Question: sorry to bother you guys, but been trying everything i could to get some data from database, and all the time it show's me blank, so i'm getting blank flashes as well :)
So what i need to to is,

as you see on the pic, i have a column ownerId with repeated data, this is ok, i work's like that, now what i want extract from the database is to show the itemId and count where ownerId = ?.
So have my query as bellow.
'''
<table id="zctb" class="display table table-striped table-bordered table-hover" cellspacing="0" width="100%">
<thead>
<tr>
<th>#</th>
<th>Item Name</th>
<th>Item ID</th>
<th>Quantity</th>
</tr>
</thead>
<tbody>
<?php
$sql = "SELECT ownerId, itemId, count from user_item where ownerId = :editid";
$query = $dbh2 -> prepare($sql);
$query->bindParam(':editid',$editid,PDO::PARAM_INT);
$query->execute();
$result=$query->fetch(PDO::FETCH_ASSOC);
$cnt=1;
if($query->rowCount() > 0){
foreach($results as $result){
?>
<tr>
<td><?php echo htmlentities($cnt);?></td>
<td><?php echo htmlentities($result->item_name);?></td>
<td><?php echo htmlentities($result->itemId);?></td>
<td><?php echo htmlentities($result->count);?></td>
</tr>
<?php
$cnt=$cnt+1;
}
}
?>
</tbody>
</table>
'''
but this don't return anything not even not data found on the table.
any idea?
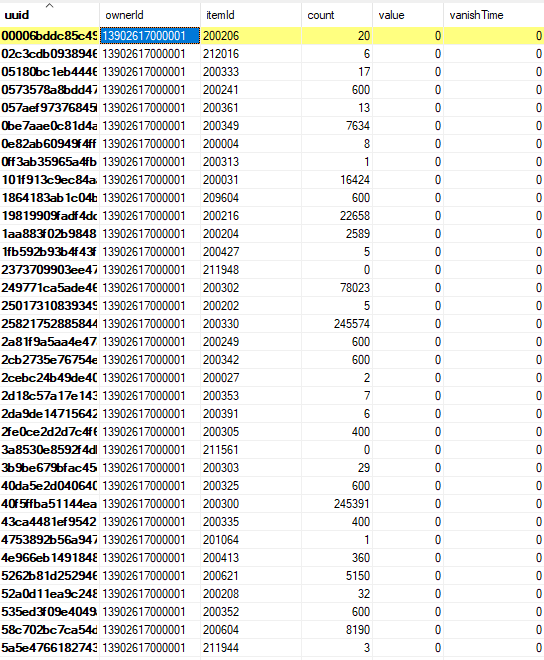
Answer: 1) Check if you have a value in the variable $editid
2) you have an error in iterating over an array:
foreach ($results as $result) // you don't have a $results variable